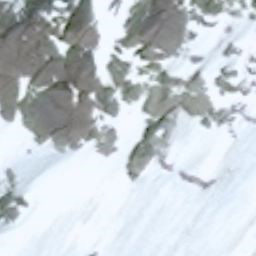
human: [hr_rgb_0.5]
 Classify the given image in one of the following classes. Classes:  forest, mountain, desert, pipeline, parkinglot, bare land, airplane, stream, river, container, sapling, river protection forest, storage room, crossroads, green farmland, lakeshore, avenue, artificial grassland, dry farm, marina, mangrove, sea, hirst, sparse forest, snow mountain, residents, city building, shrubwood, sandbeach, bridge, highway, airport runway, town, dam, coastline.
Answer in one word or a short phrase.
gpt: snow mountain